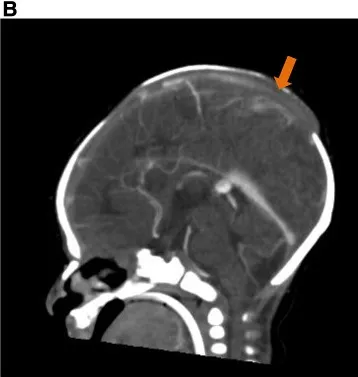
Contrasted brain CT of the patient. (B) Superior sagittal sinus thrombosis.
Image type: radiology (ct)